Field crop: maize
Growth stage: 2
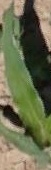
Species: maize